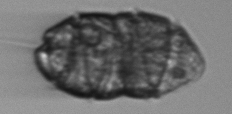
Label: Margalefidinium